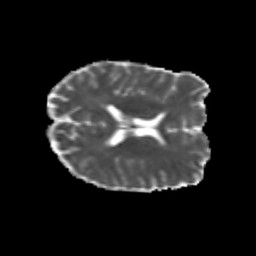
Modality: MD
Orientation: axial
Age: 24
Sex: male
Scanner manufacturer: siemens
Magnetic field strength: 3 T
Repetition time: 3.5 s
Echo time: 0.113 s